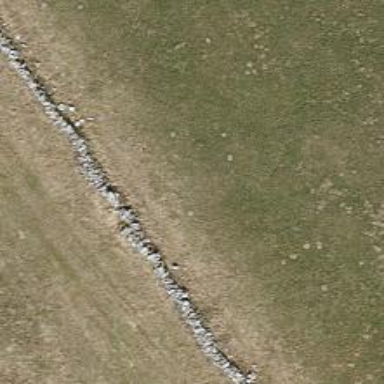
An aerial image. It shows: Wall is shown in the image.